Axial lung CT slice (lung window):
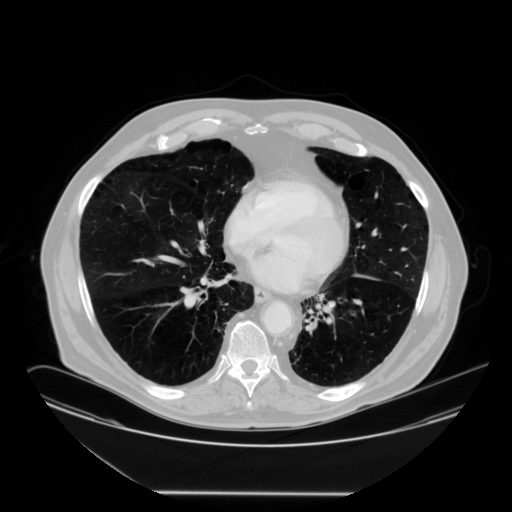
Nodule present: no